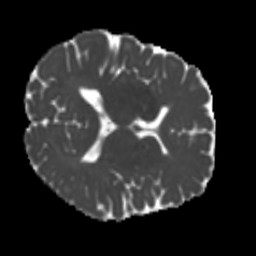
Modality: MD
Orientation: axial
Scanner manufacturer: siemens
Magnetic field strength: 3 T
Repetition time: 4 s
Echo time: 0.0594 s